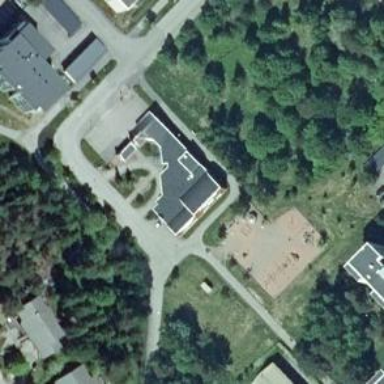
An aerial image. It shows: Building that serves as place of worship.